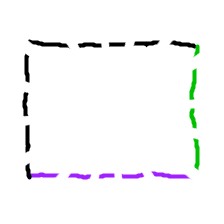
Shape: rectangle